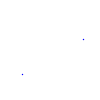
Particle: proton